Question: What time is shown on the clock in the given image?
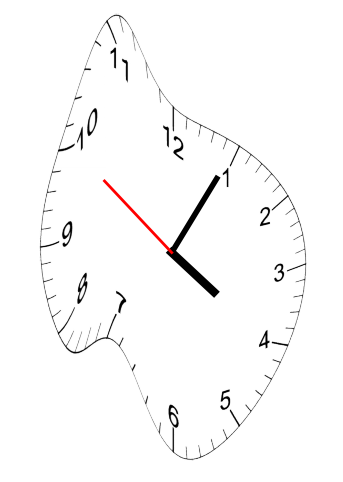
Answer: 04:04:50